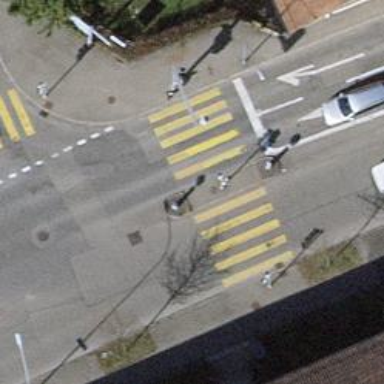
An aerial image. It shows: Secondary road with asphalt surface and dedicated cycle lane.